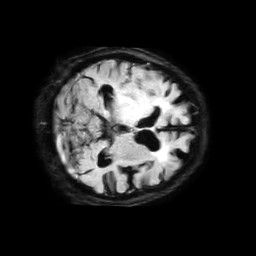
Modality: FLAIR
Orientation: axial
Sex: male
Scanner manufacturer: philips
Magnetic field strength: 1.5 T
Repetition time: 6 s
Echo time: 0.1016 s